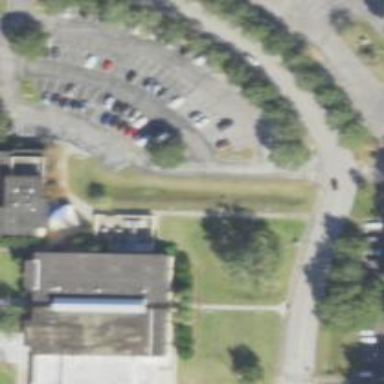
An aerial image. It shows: Paved parking area.